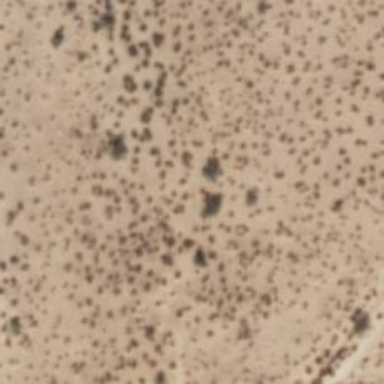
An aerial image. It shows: Scenic view captured in the desert.